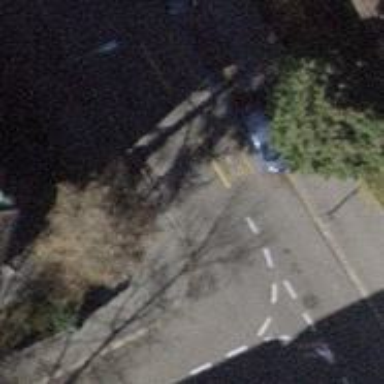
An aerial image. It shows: Unmarked crossing on footway.